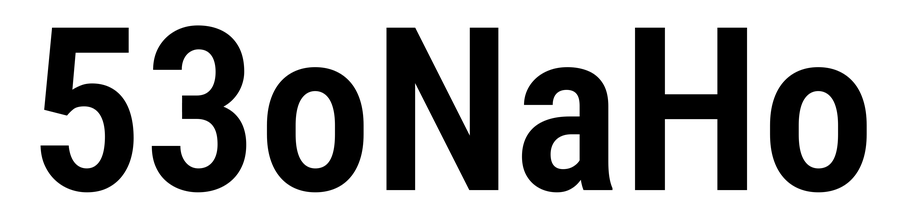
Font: Roboto_Condensed_SemiBold